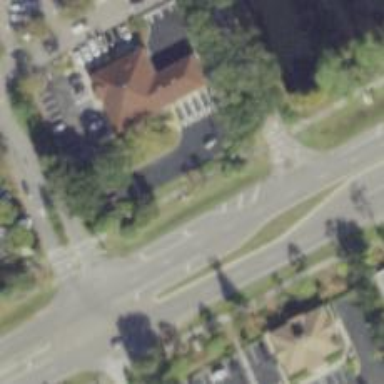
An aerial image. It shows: Footway.